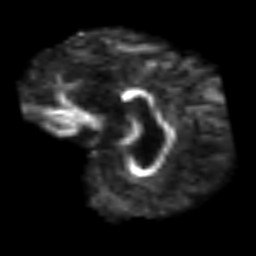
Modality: FA
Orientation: sagittal
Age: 40
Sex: male
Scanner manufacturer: siemens
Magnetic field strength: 3 T
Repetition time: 3.2 s
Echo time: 0.081 s